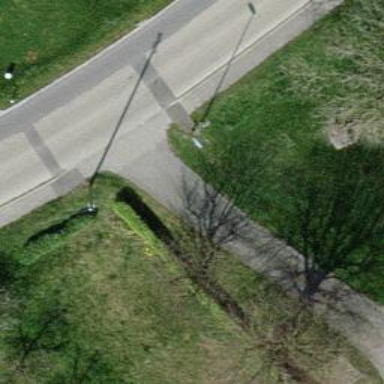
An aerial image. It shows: Asphalt footway with unmarked crossing.